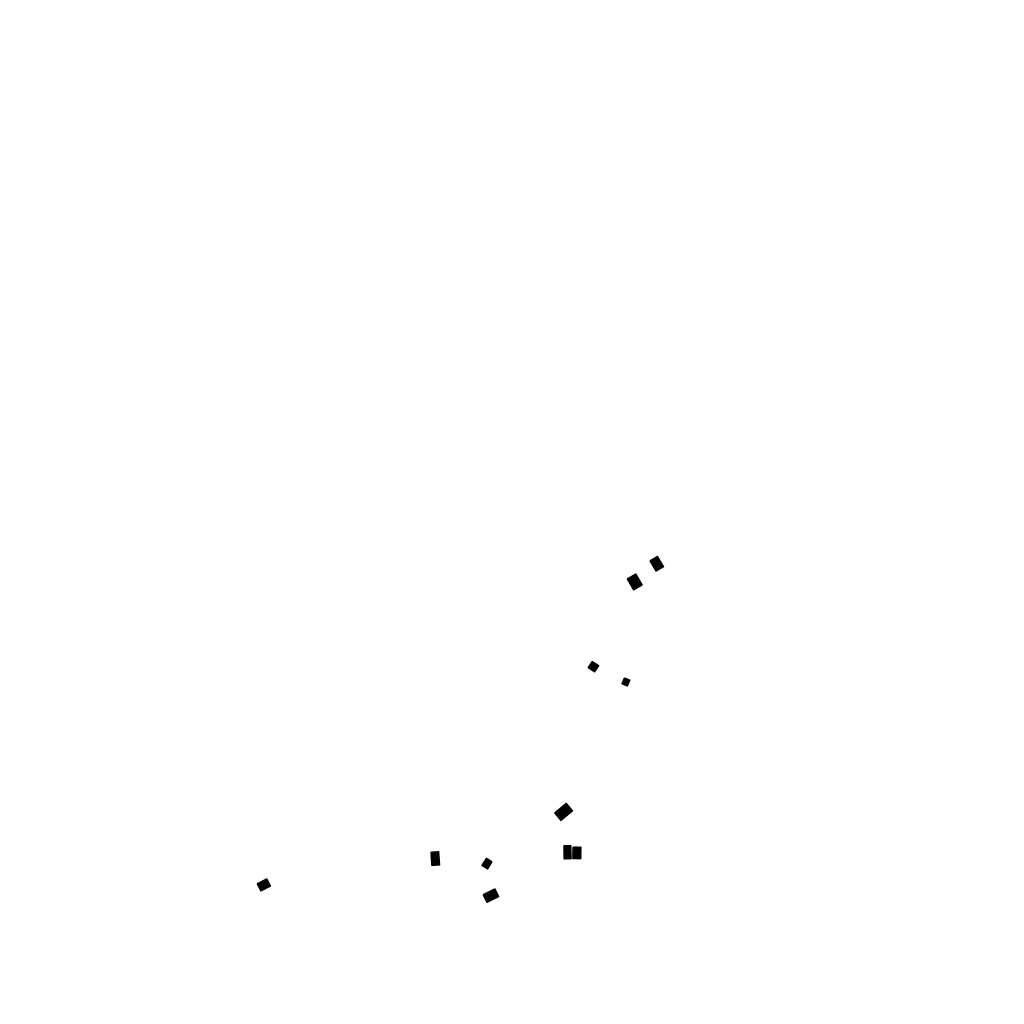
Tags: overhead vector_map, recreation, residential, individual_rise, density_1, Building, 1.0 km²